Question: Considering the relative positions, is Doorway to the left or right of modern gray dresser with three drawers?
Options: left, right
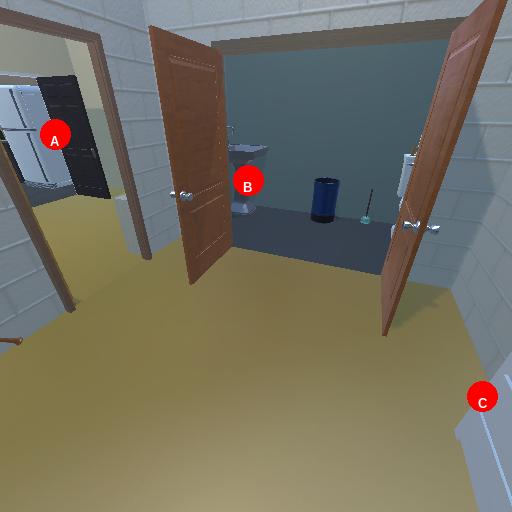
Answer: left